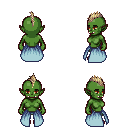
a pixel art fantasy rpg character, female body template, orc, green skin, overskirt, teal pants, white blonde mohawk hairstyle, four views (front, back, left, right), 2x2 character sprite sheet, small pixel art, hard edges, no anti-aliasing